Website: bh-photo
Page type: cart
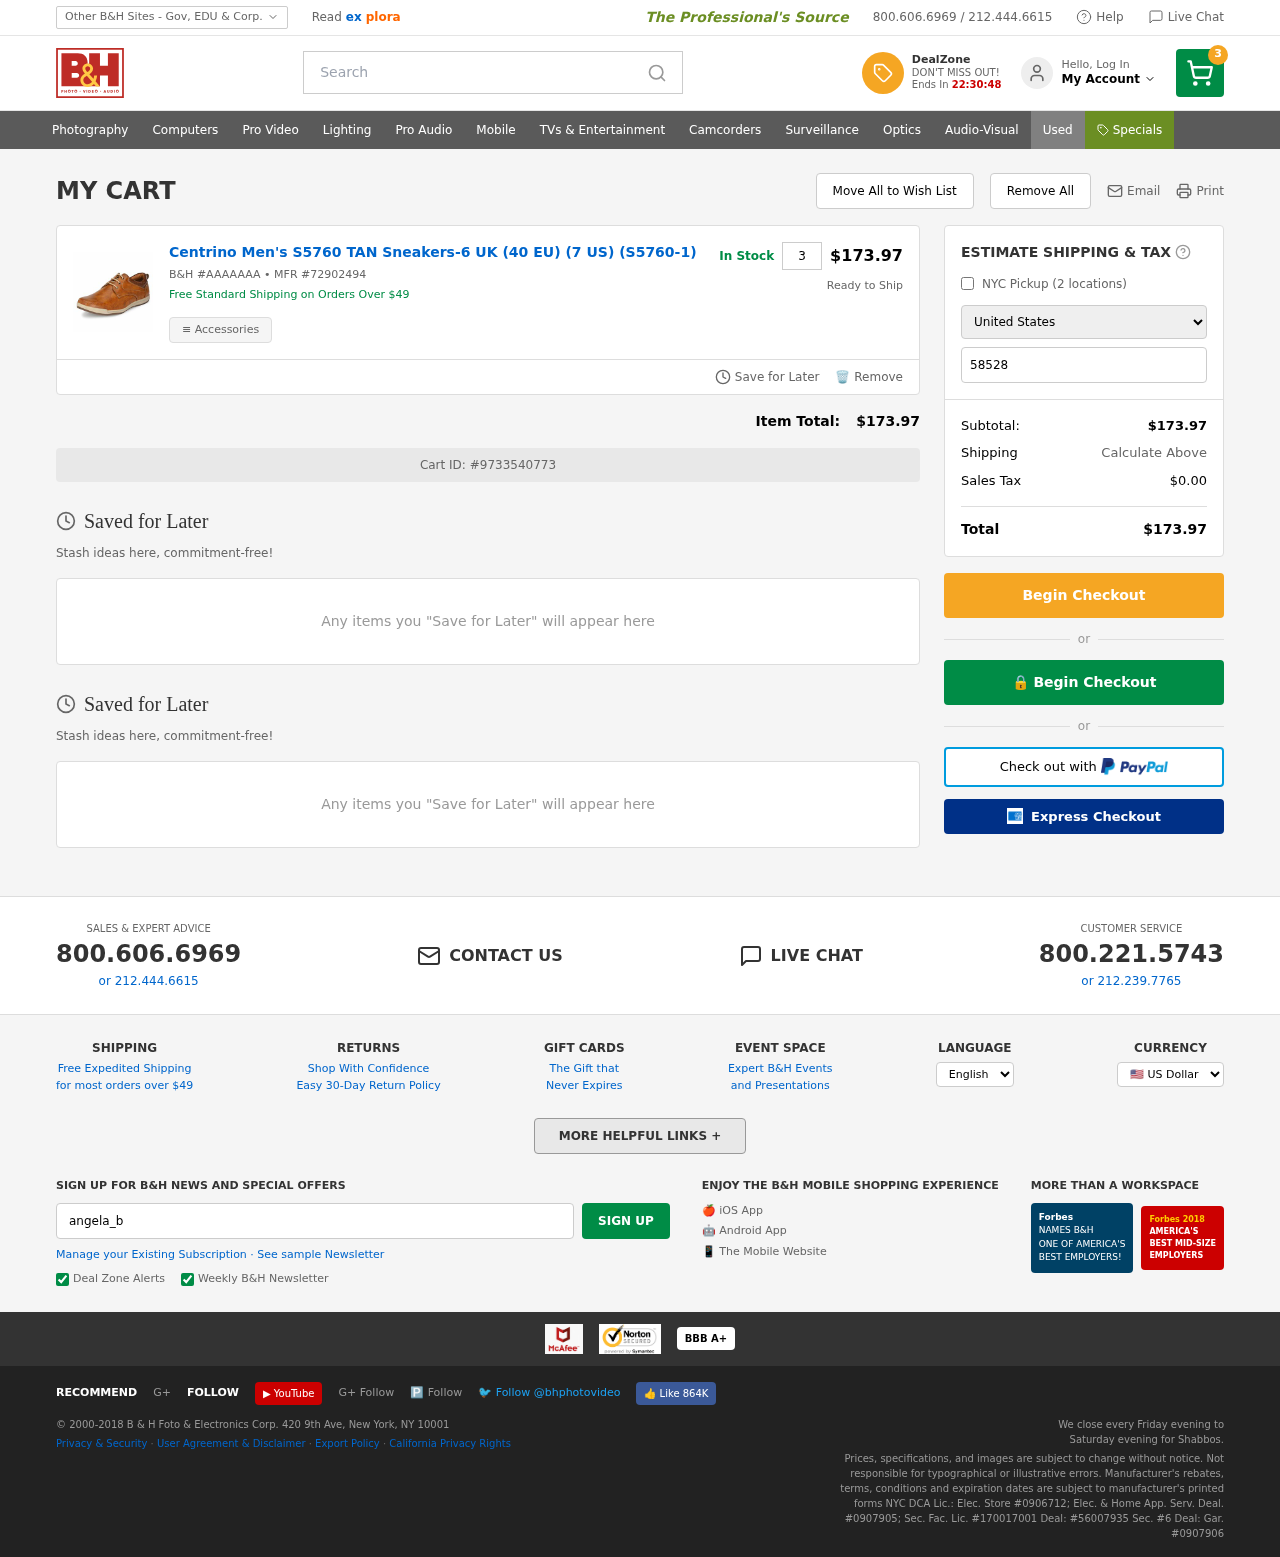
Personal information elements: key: PII_COUNTRY
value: United States
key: PII_EMAIL
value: angela_black@yahoo.com
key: PII_POSTCODE
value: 58528
Product elements: key: PRODUCT1_NAME
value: Centrino Men's S5760 TAN Sneakers-6 UK (40 EU) (7 US) (S5760-1)
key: PRODUCT1_QUANTITY
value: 3
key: PRODUCT1_SKU
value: AAAAAAA
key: PRODUCT1_MFR
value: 72902494
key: PRODUCT1_SUBTOTAL
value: $173.97
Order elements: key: ORDER_NUM_ITEMS
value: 3
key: ORDER_SUBTOTAL
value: $173.97
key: ORDER_ID
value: #9733540773
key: ORDER_TAX
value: $0.00
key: ORDER_TOTAL
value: $173.97
Search elements: key: HEADER_SEARCH
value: Search